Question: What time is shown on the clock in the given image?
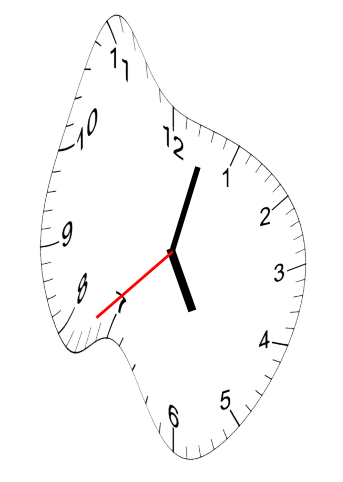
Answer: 05:02:38